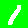
Digit: 1